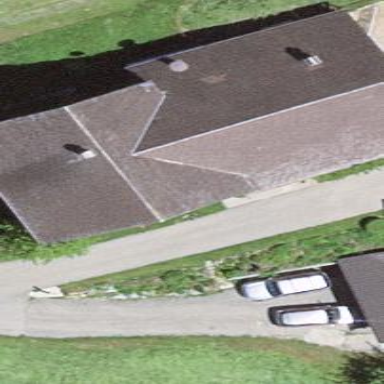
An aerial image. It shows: Simple house.